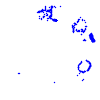
Particle: proton